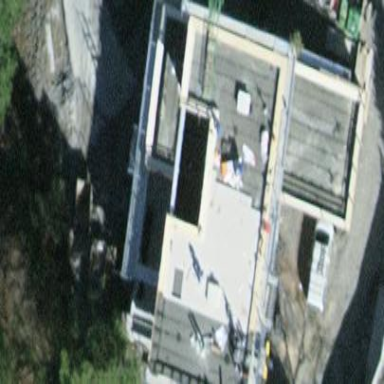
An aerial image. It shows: Detached building with flat roof.